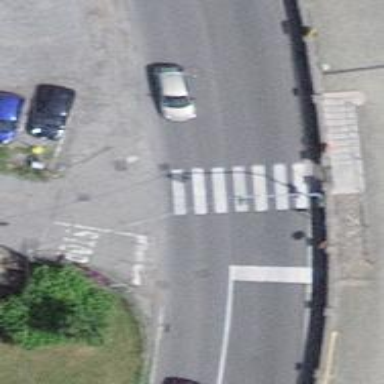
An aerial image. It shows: Crossing with traffic signals.